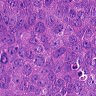
Metastatic tissue present: yes